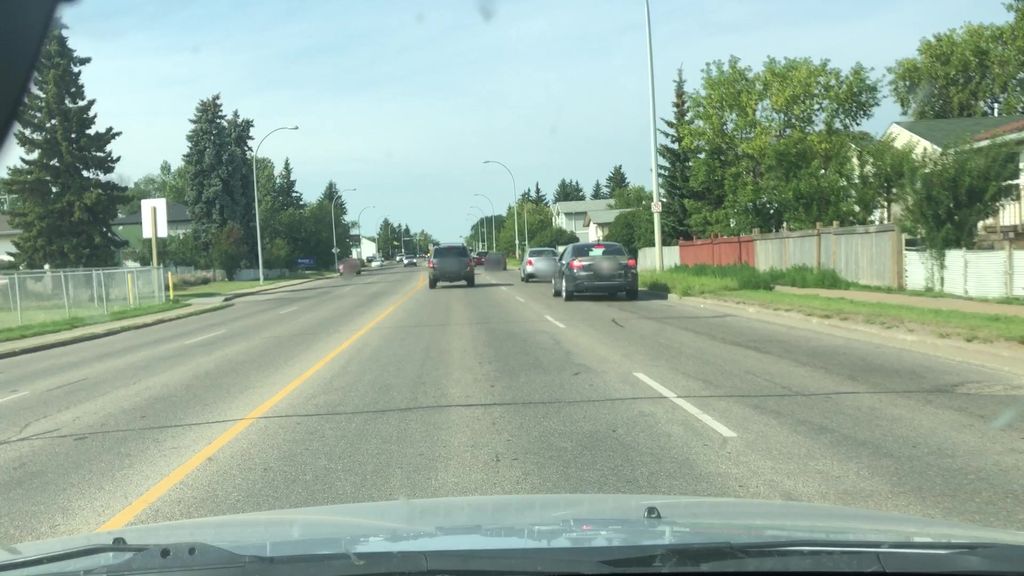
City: edmonton